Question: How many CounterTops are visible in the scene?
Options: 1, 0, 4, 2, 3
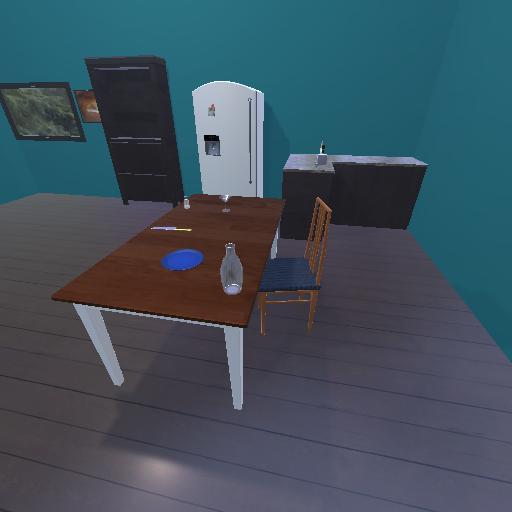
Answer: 1